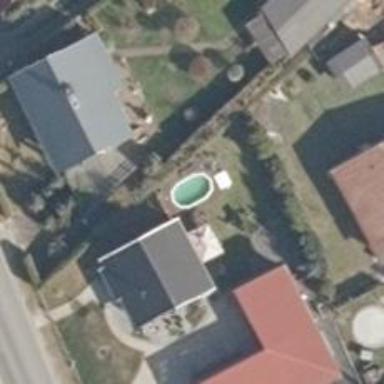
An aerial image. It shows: Swimming pool located in leisure land.